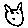
Label: cat